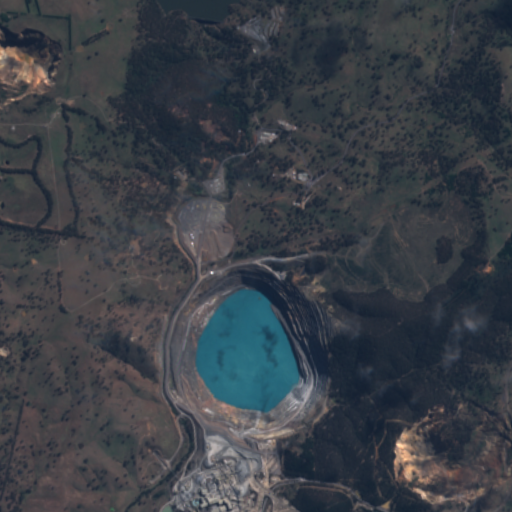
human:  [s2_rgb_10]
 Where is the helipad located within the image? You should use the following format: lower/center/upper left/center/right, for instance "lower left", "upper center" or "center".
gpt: The helipad is located in the center of the image.
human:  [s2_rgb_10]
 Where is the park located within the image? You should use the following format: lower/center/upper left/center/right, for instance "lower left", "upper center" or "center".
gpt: The park is located in the center left of the image.
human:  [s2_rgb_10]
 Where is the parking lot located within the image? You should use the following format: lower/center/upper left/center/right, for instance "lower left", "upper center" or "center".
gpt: The parking lot is located in the center of the image.
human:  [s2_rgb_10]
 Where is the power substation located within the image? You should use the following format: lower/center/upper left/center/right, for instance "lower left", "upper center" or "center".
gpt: The power substation is located in the lower center of the image.
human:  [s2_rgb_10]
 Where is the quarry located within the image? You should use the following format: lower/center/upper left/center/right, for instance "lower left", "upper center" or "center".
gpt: The quarry is located in the lower center of the image.
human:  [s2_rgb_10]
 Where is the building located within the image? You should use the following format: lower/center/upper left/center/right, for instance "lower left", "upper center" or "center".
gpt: There is no building in the image.